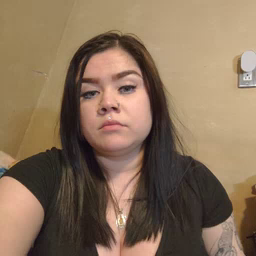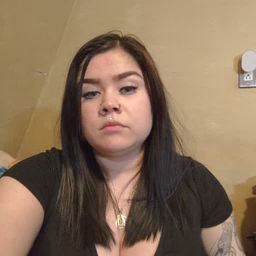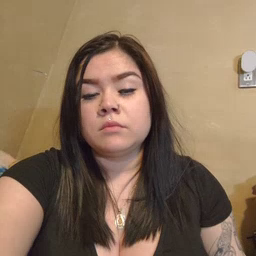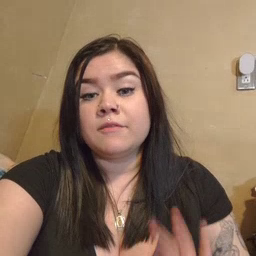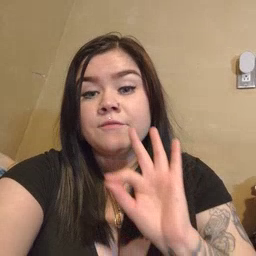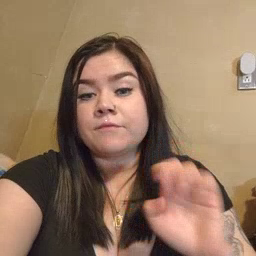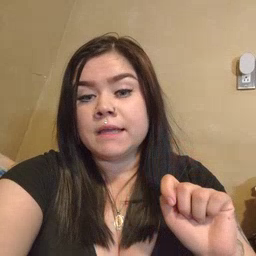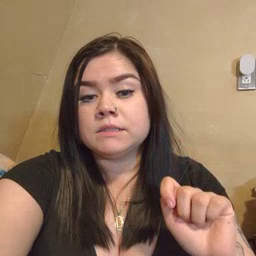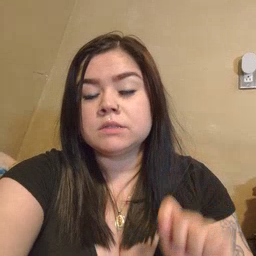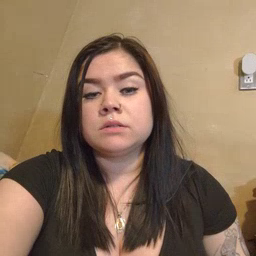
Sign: feet